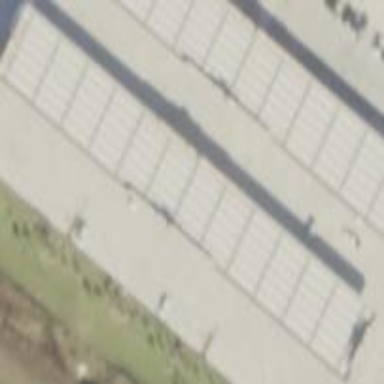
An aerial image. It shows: Fuel station with roof.